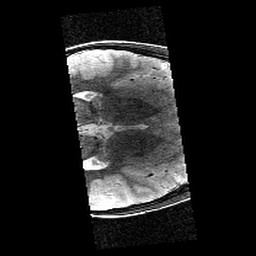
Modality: T2w
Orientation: axial
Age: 11
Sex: male
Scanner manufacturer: siemens
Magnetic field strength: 3 T
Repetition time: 9.23 s
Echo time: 0.067 s